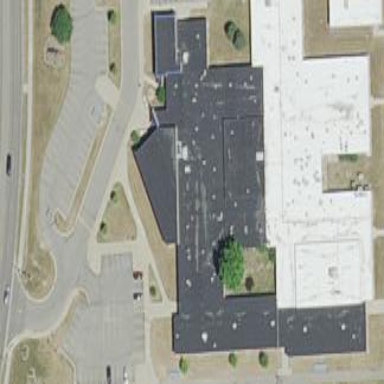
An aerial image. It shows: Building with flat roof.